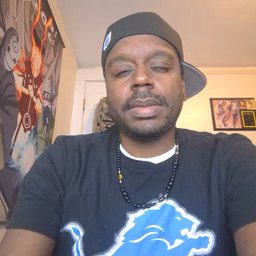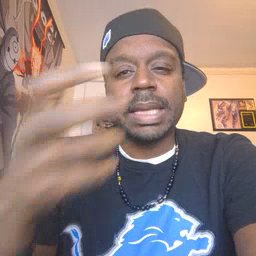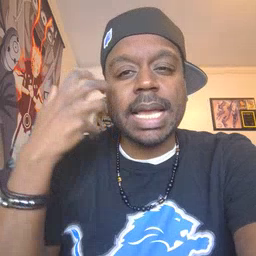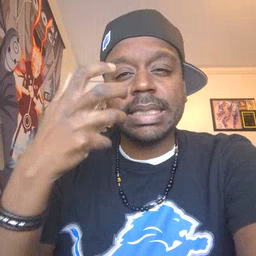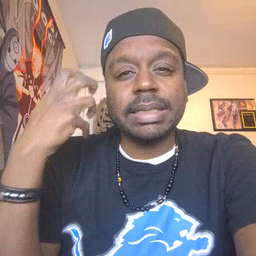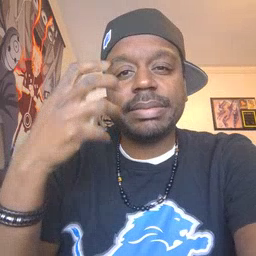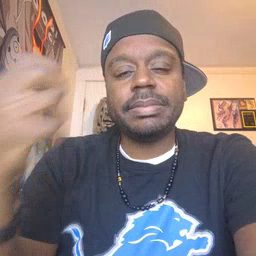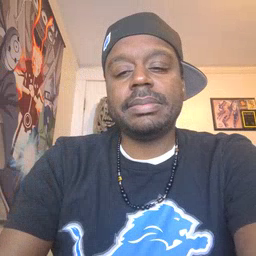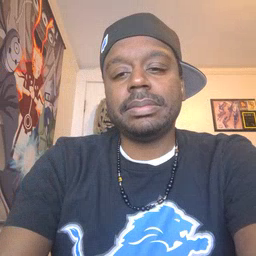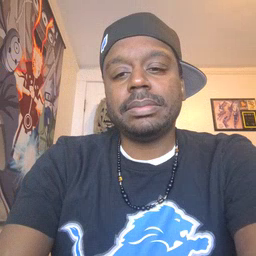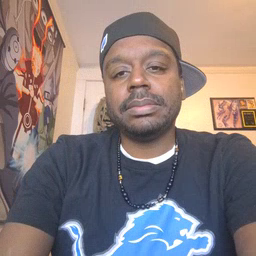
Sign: tiger